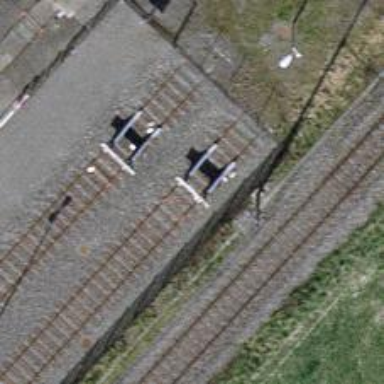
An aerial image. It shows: Railway buffer stop.